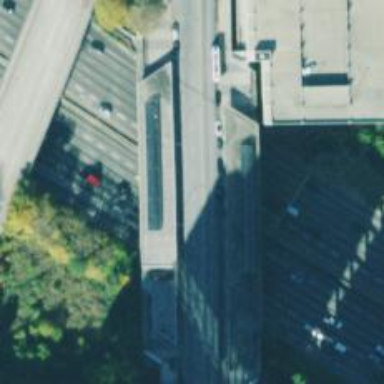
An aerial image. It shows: Bridge with electrified rail.